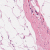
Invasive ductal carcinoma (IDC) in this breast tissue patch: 0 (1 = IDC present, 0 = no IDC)